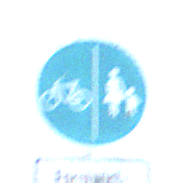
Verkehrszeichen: GetrennterRadUndGehwegRadwegLinks
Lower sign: BesondereFahrzeugeUndTransportgueter7
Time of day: Midday
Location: Outdoor (Nature)
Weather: Clear
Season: NotSpecified
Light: Natural